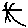
Label: star